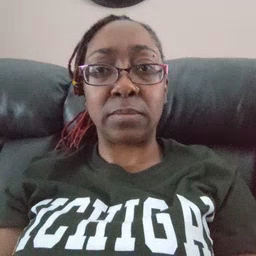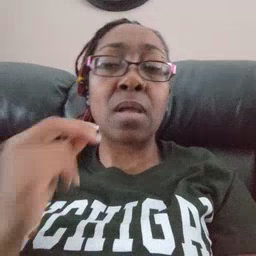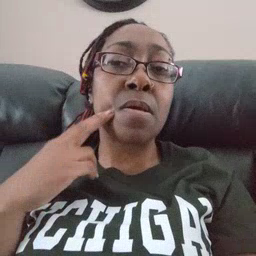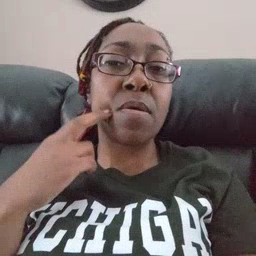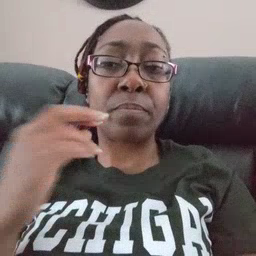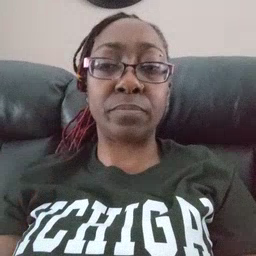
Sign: gum